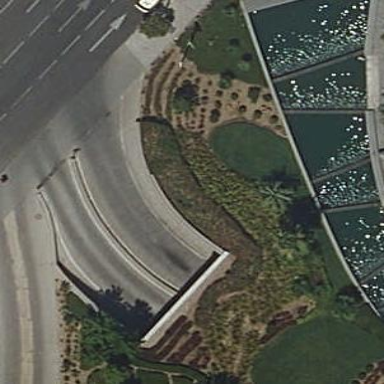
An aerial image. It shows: Garden with kerb border.